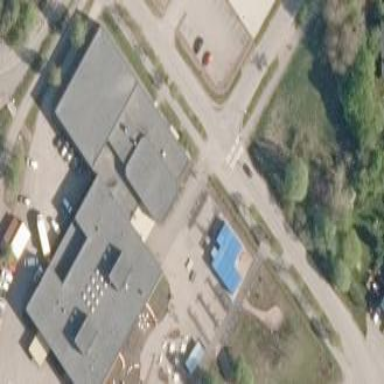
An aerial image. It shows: School building.